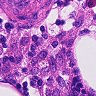
Metastatic tissue present: no